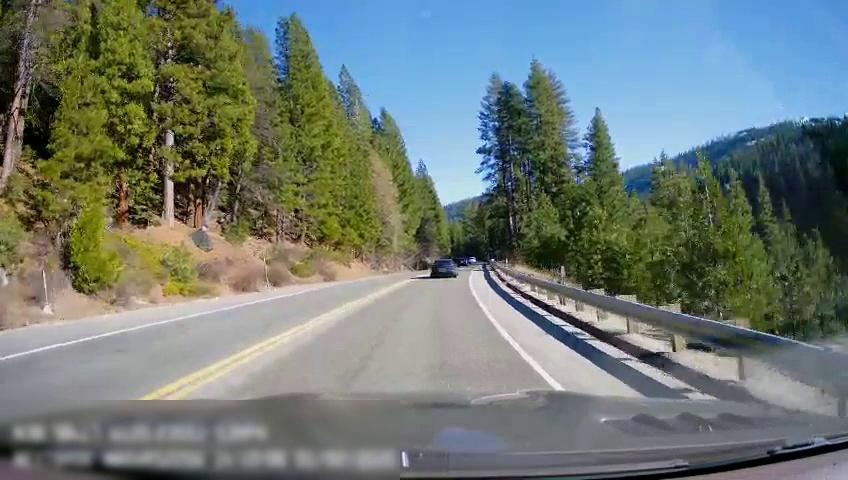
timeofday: Day
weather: Sunny
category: Drivable Space
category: Vehicles | Car
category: Vehicles | Car
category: Lanes | Opposite Lane
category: Lanes | Current Lane
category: Lanes | Opposite Lane
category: Lanes | Current Lane